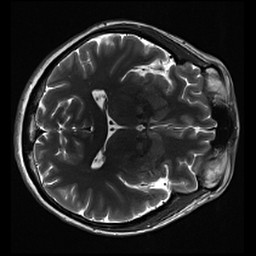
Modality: inplaneT2
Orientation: axial